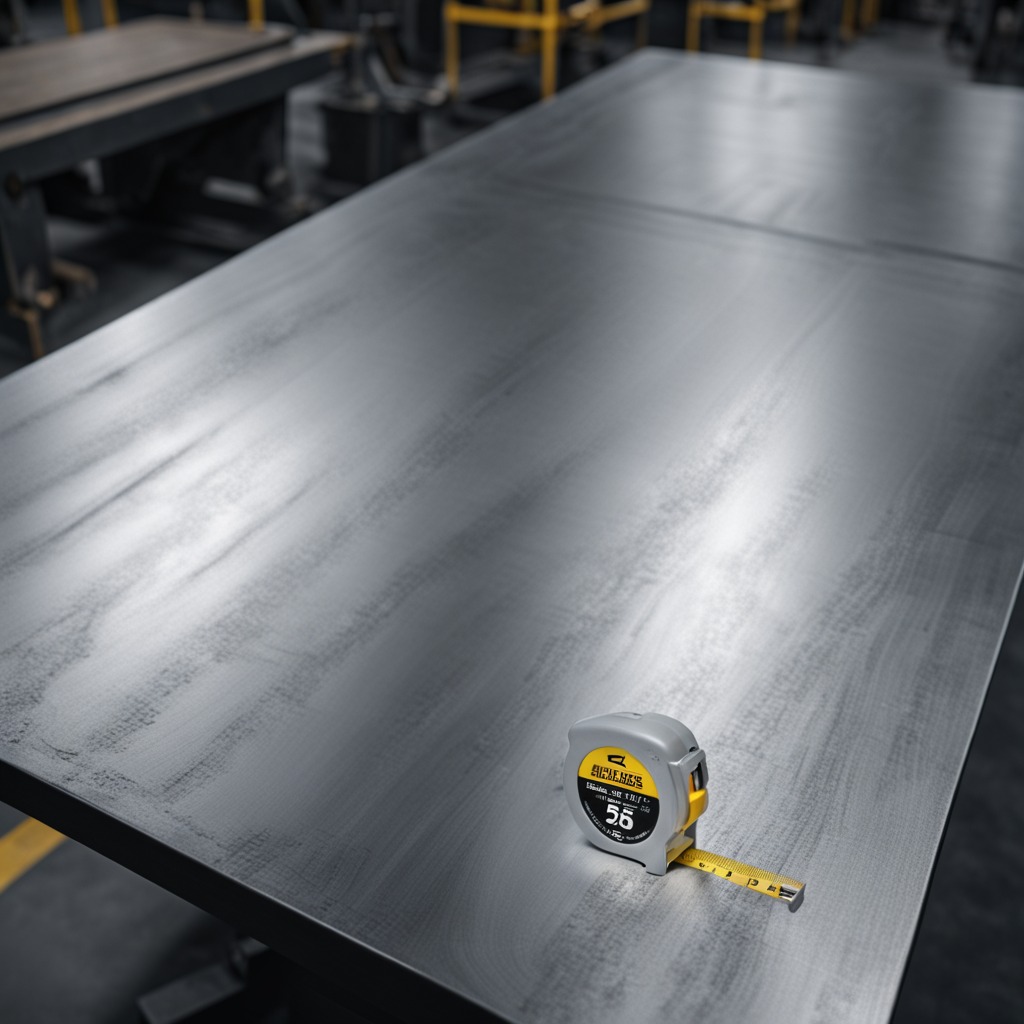
A measuring tape lies on the cold steel table in the mining workshop.